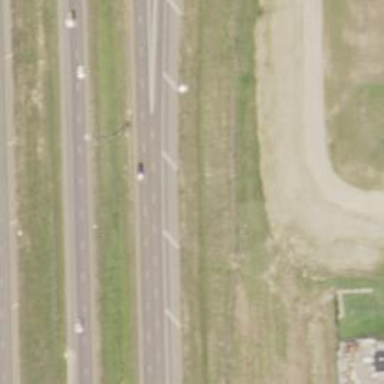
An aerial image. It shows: Motorway junction.